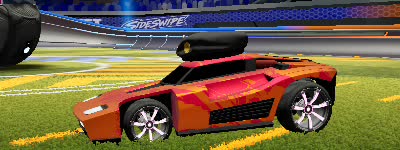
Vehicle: breakout